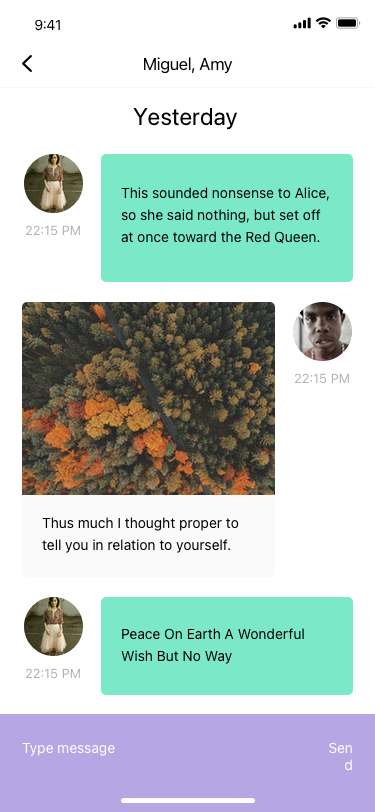
Text in this UI design:
Miguel, Amy
Yesterday
22:15 PM
This sounded nonsense to Alice, so she said nothing, but set off at once toward the Red Queen.
22:15 PM
Peace On Earth A Wonderful Wish But No Way
22:15 PM
Thus much I thought proper to tell you in relation to yourself.
Type message
Send
100%
9:41 AM